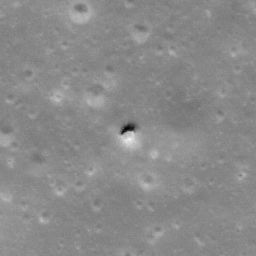
Pit: Runge Pit
Host crater: Runge Crater
Host type: impact_melt
Lunar coordinates: latitude -2.702, longitude 86.78